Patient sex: M
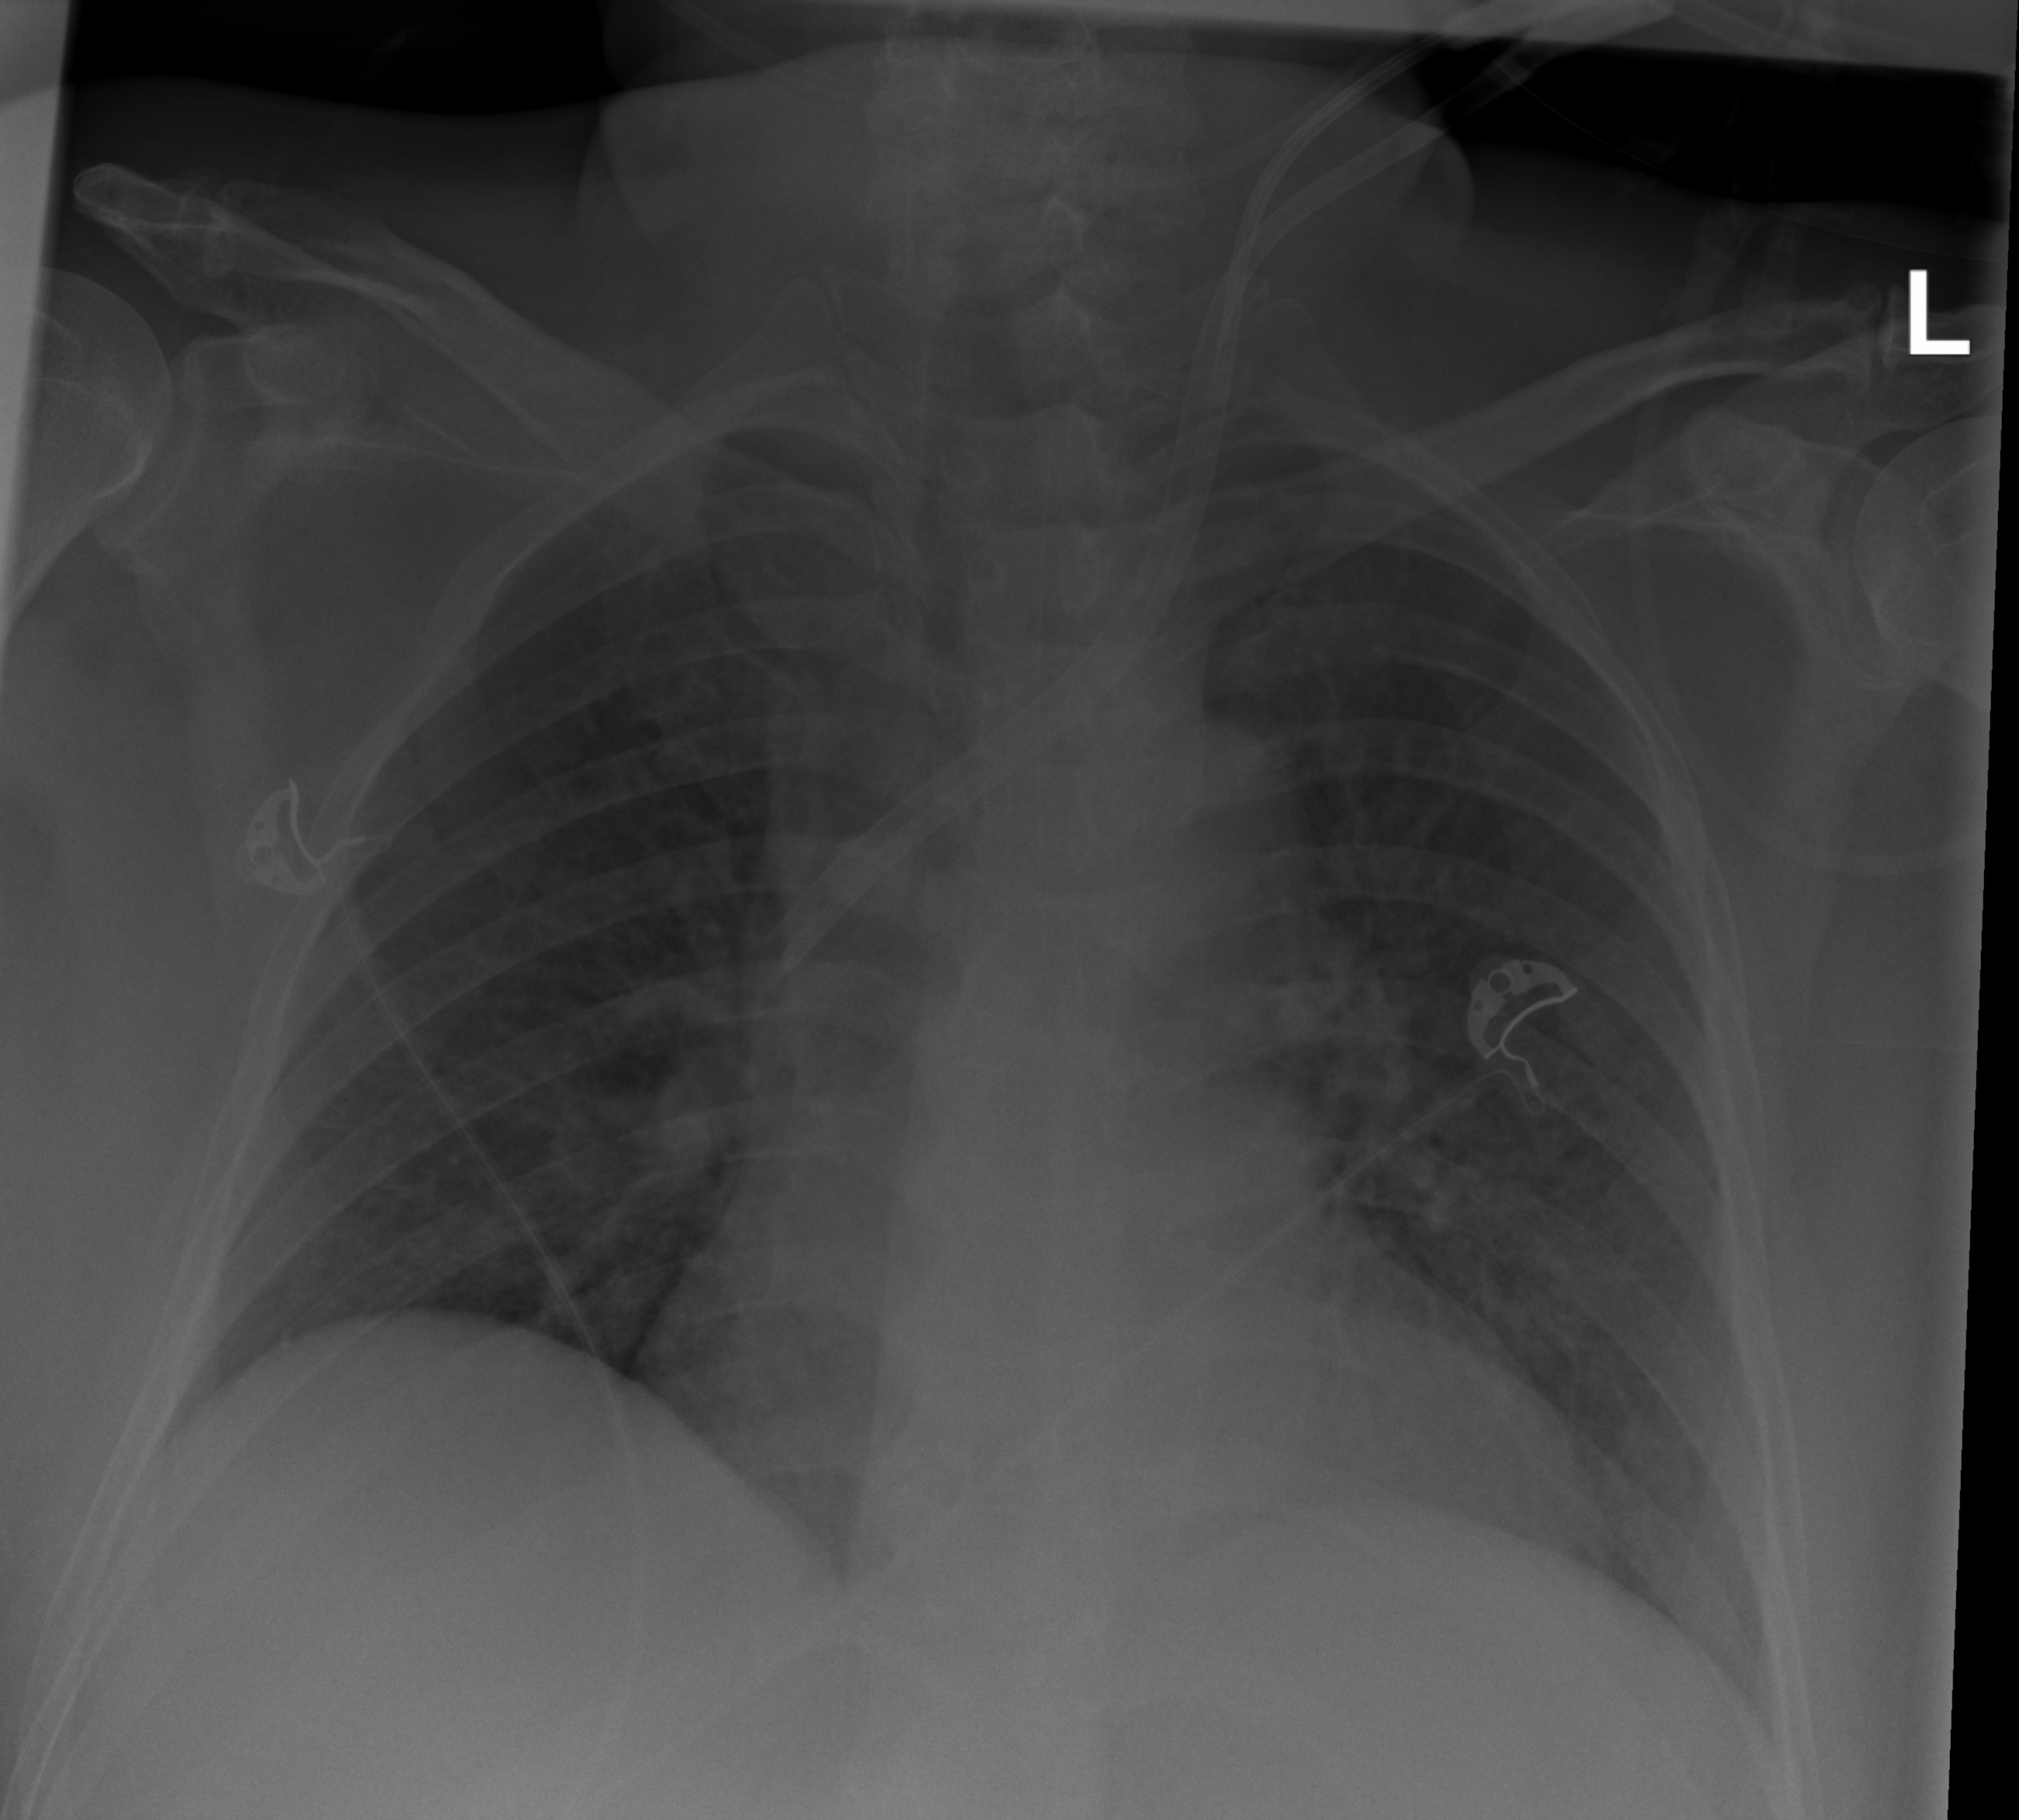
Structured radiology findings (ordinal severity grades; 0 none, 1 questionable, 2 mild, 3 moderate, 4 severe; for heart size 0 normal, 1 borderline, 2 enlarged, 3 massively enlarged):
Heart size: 2
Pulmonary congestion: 2
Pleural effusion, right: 0
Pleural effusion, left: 0
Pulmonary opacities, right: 2
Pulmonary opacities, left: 2
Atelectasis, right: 2
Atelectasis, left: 2